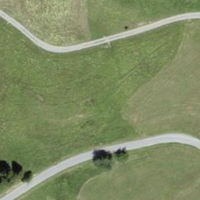
EUNIS habitat code: 43
Species observed at this site:
Primula veris